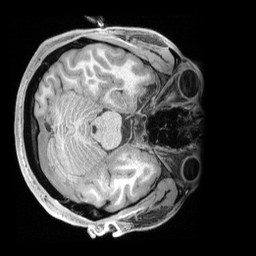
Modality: T1w
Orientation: axial
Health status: healthy
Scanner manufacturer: siemens
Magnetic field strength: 3 T
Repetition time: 2.4 s
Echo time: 0.00201 s